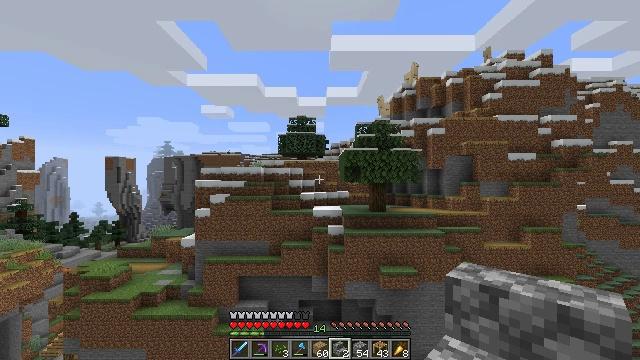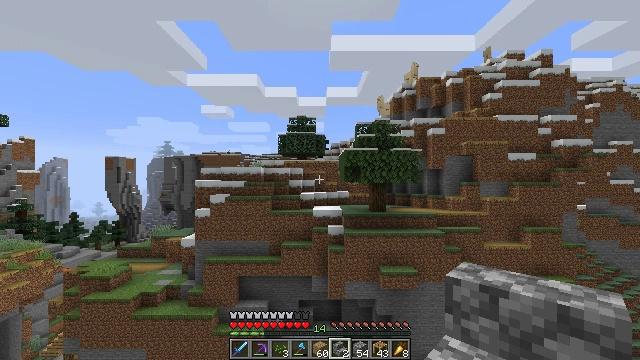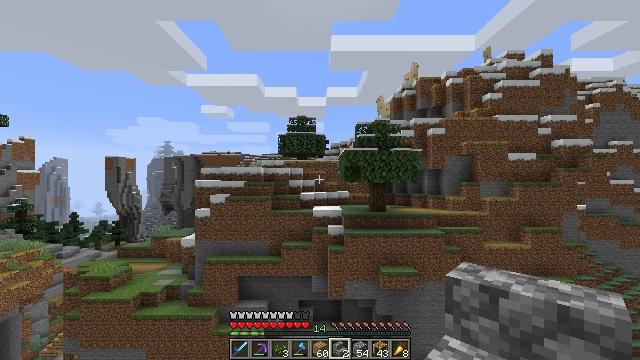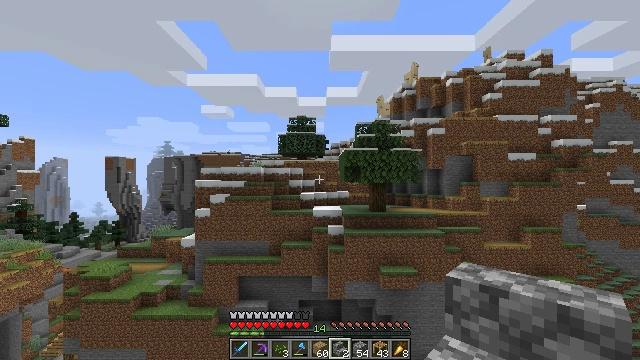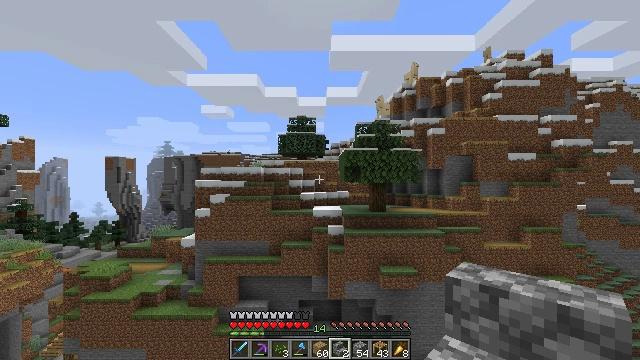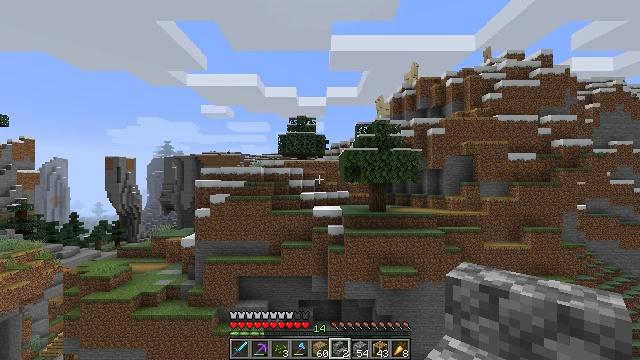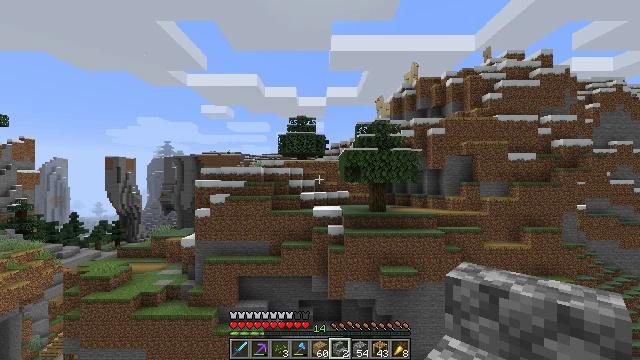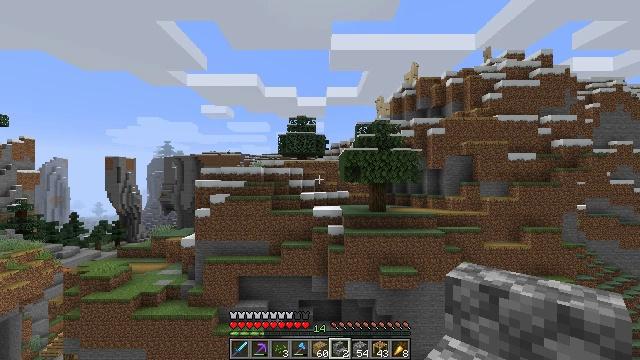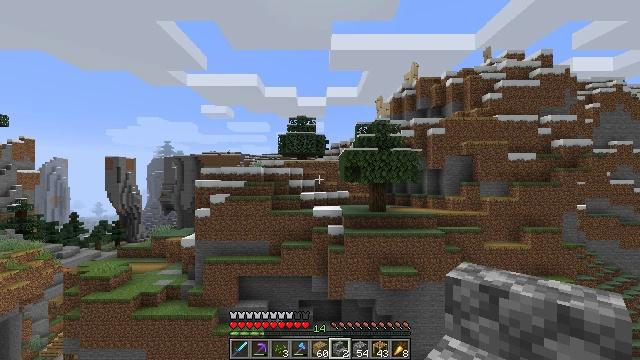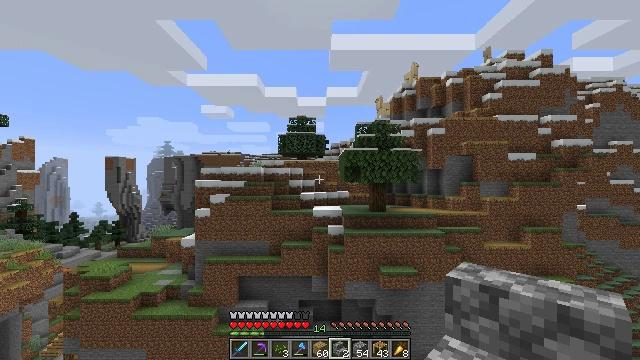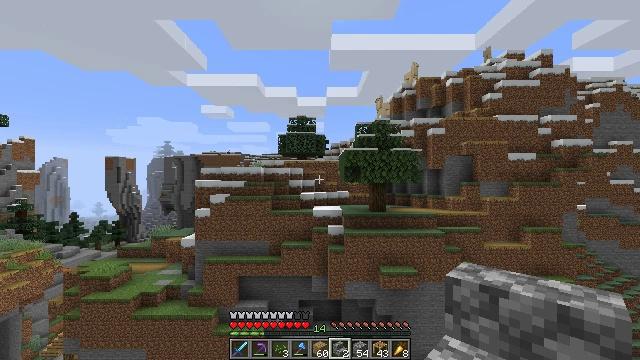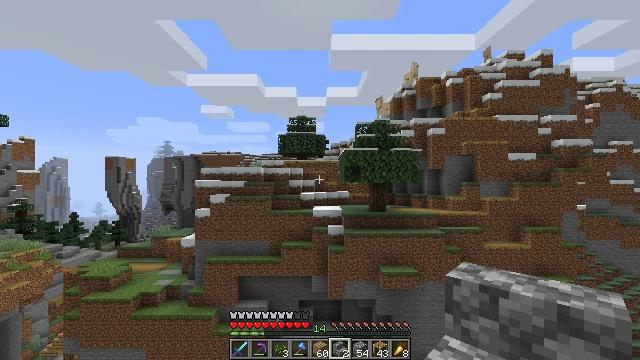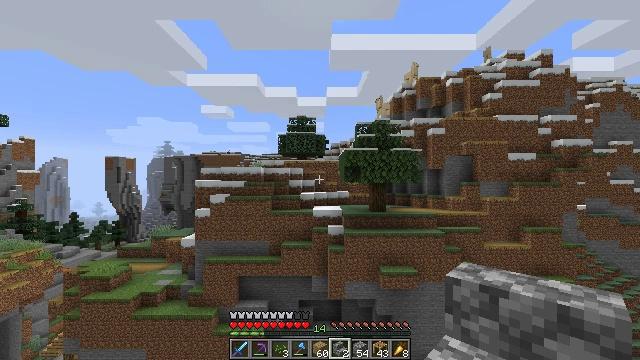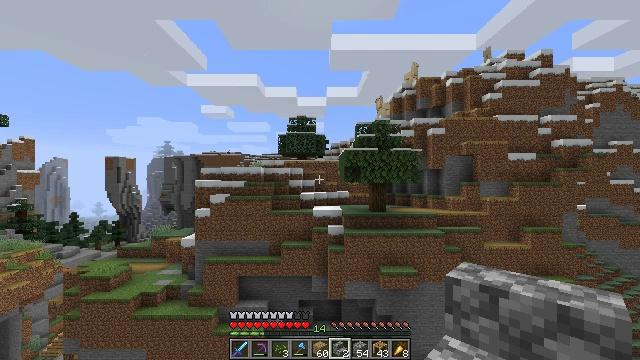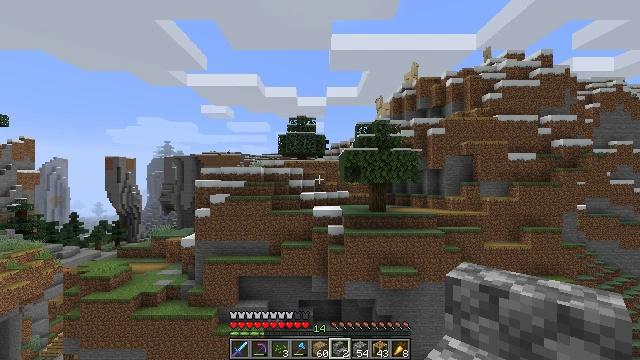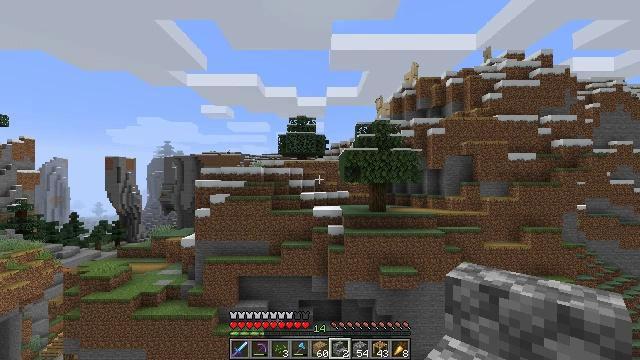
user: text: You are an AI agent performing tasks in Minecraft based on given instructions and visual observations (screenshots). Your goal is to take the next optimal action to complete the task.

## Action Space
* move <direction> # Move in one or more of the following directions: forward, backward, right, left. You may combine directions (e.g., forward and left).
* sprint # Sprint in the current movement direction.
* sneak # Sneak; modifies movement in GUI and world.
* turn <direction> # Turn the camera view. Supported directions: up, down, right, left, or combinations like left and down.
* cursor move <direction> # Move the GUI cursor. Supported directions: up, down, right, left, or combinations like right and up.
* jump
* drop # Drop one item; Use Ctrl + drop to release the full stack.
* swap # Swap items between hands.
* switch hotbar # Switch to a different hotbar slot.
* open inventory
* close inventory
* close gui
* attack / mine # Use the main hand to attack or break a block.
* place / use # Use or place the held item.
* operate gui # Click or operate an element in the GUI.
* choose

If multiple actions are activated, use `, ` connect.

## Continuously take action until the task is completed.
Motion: motion action
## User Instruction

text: Mine scaffolding to move it.
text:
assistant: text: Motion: no_op
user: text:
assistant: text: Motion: no_op
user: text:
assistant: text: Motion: no_op
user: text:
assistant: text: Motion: no_op
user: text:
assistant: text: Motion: no_op
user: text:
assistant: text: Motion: no_op
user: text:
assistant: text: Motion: no_op
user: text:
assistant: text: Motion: no_op
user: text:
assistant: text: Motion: no_op
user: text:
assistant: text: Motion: no_op
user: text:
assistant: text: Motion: no_op
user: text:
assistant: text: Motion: no_op
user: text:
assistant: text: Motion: no_op
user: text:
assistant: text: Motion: no_op
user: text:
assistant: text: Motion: no_op
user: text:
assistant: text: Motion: no_op
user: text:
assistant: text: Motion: no_op
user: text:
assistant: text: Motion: no_op
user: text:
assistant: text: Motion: no_op
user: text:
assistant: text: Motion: no_op
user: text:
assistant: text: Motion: no_op
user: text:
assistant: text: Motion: no_op
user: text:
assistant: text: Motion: no_op
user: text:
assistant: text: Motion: no_op
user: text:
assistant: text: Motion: no_op
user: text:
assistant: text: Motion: no_op
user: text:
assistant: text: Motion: no_op
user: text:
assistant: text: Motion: no_op
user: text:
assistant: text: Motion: no_op
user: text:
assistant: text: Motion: no_op